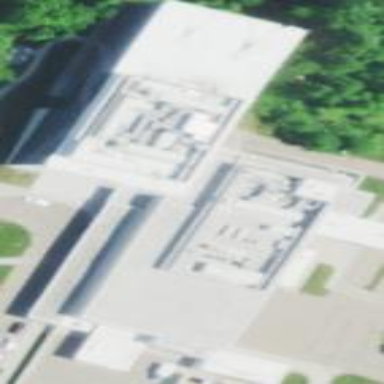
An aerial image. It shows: Hospital building.